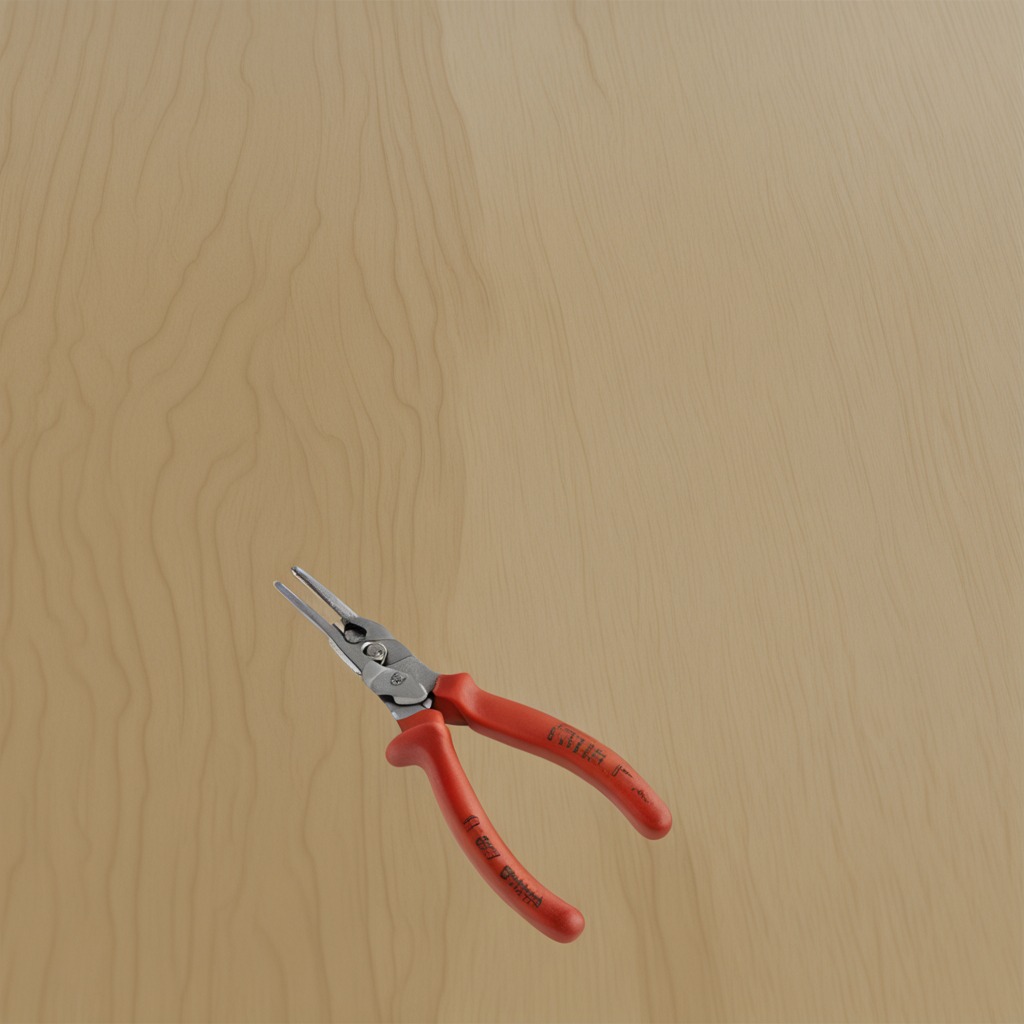
A plier is lying on a plywood surface in a paint workshop lit by afternoon window light.